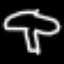
Label: mushroom